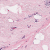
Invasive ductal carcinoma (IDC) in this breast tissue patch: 0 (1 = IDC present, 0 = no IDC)